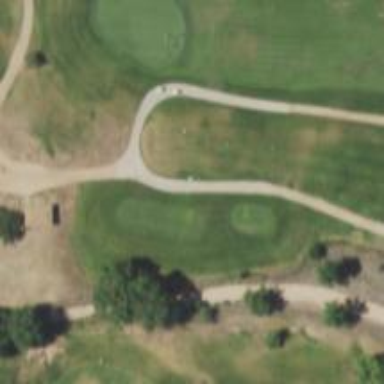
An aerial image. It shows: Service road used as golf cart path.